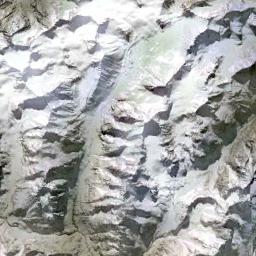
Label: snowberg